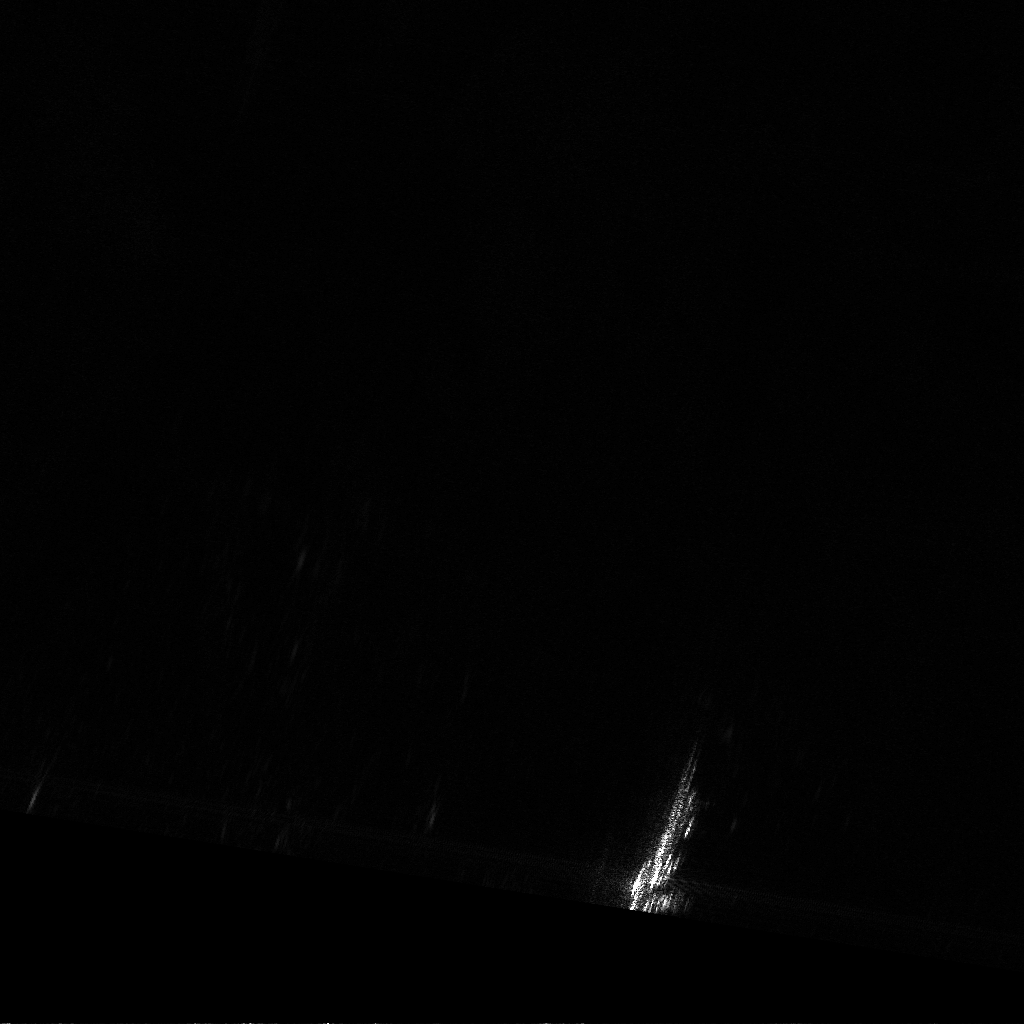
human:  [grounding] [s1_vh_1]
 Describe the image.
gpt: In the satellite image, there is  <ref>1 medium cell-container </ref> <box>[[62, 76, 67, 89, 26]]</box> located at bottom.